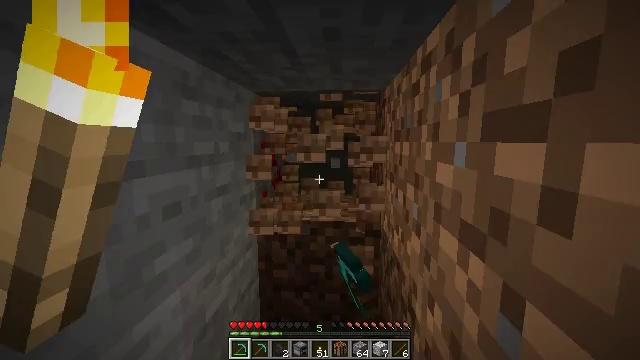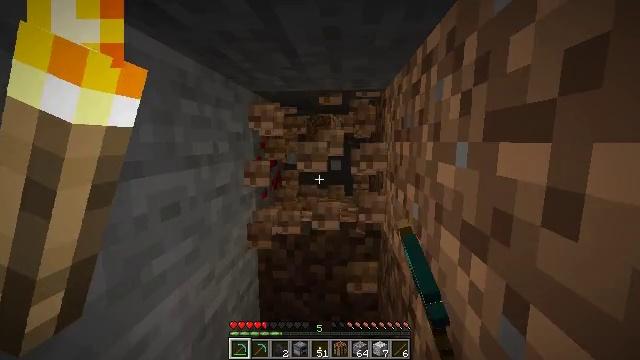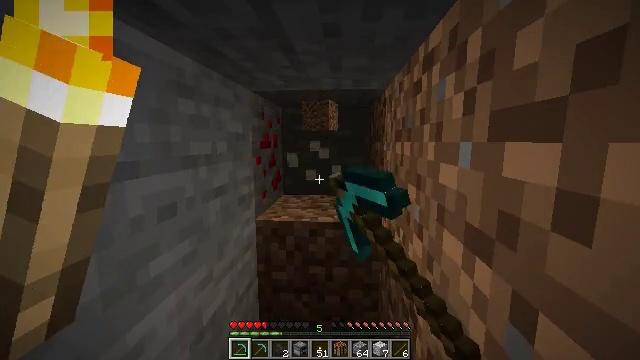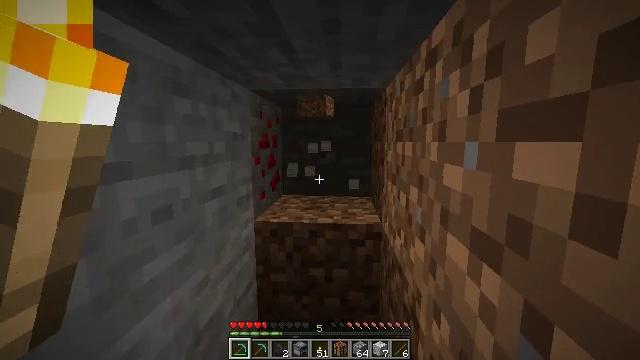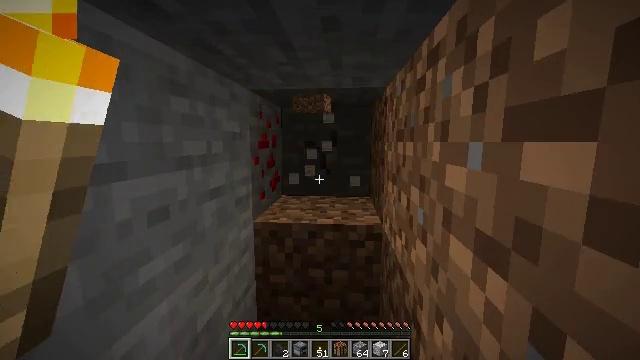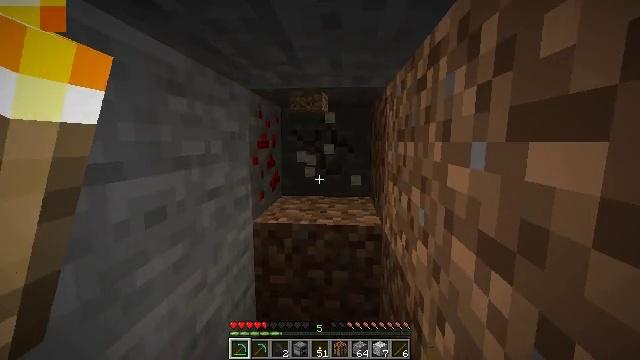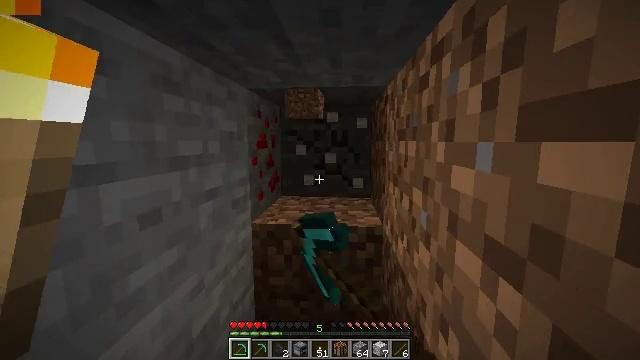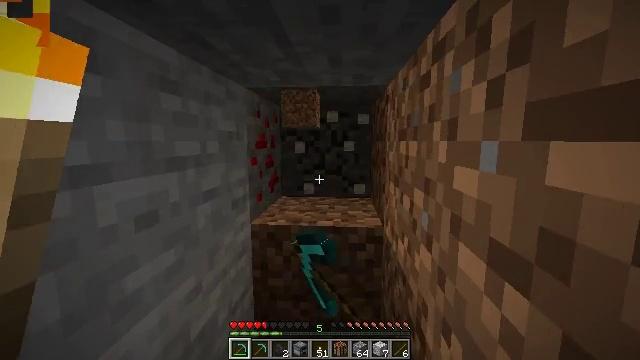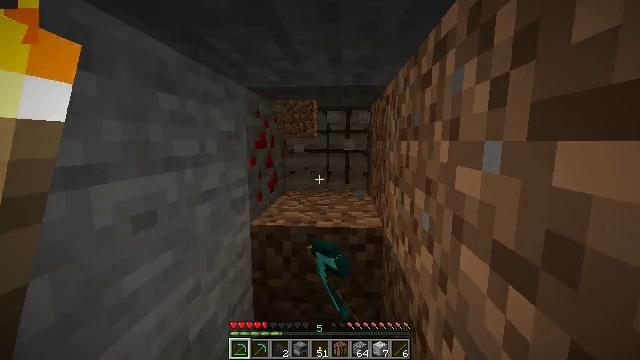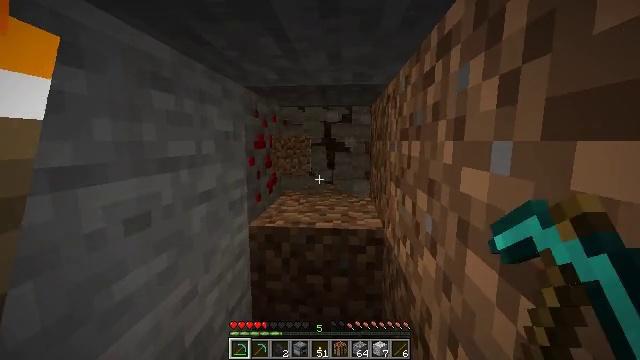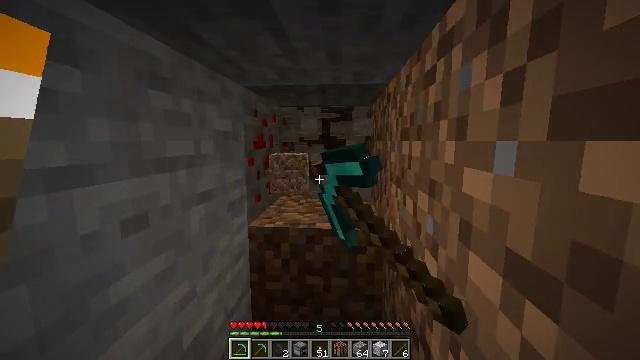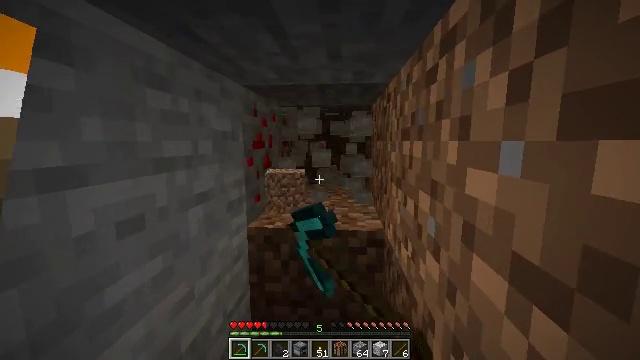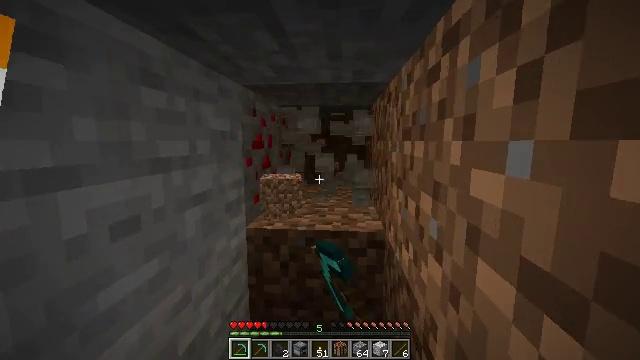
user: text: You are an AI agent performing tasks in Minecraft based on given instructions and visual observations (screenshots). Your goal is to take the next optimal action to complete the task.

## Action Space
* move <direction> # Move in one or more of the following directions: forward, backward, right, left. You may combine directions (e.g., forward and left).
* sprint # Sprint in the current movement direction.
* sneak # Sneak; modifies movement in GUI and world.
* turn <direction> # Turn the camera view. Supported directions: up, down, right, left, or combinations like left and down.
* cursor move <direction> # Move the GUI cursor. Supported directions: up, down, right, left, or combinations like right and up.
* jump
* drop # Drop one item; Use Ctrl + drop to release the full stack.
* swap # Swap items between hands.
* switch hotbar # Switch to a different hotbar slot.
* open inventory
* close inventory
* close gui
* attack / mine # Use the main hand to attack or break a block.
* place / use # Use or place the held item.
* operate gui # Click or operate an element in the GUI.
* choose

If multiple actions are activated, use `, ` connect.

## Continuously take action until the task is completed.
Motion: motion action
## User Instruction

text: Gather stone by using a pickaxe.
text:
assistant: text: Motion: move right, attack / mine
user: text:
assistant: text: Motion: move right, attack / mine
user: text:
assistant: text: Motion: move right, attack / mine
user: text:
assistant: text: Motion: move right, attack / mine
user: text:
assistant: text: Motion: move right, attack / mine
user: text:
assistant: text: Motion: move right, attack / mine
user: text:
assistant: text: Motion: move right, attack / mine
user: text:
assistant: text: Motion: move right, attack / mine
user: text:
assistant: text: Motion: move right, attack / mine
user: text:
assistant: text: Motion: move right, attack / mine
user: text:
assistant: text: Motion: move right, attack / mine
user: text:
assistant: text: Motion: move right, attack / mine
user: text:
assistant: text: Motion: attack / mine